Question: I would like to know how this homepage from Google Docs app is build ?
Is there Multiple relative layout to display inline buttons?
And what about the tab bar at the top ?
Image :

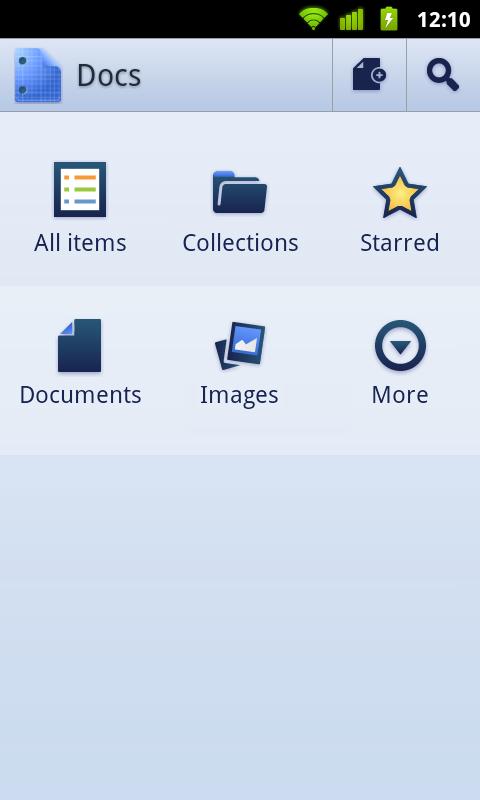
Answer: I'd say that is made of:
1 Header : Horizontal LinearLayout
2 Lines : 2 Horizontal LinearLayouts included into one Vertical LinearLayout
'''
<LinearLayout
android:id="@+id/root"
android:orientation="vertical">
<LinearLayout
android:id="@+id/header_layout"
android:layout_width="fill_parent"
android:layout_height="50dp"
android:orientation="horizontal"
android:gravity="center_vertical"
android:background="@drawable/header_gradient" >
<LinearLayout
android:id="@+id/header_layout_title"
android:layout_width="wrap_content"
android:layout_height="wrap_content"
android:orientation="horizontal"
android:gravity="center_vertical"
android:layout_marginLeft="10dp" >
<ImageView
android:id="@+id/header_icon"
android:layout_width="wrap_content"
android:layout_height="wrap_content"
android:layout_marginRight="10dp" />
<TextView
android:id="@+id/header_title"
android:text="Docs"
android:textSize="20dp" />
</LinearLayout>
<LinearLayout
android:id="@+id/header_layout_add"
android:layout_width="fill_parent"
android:layout_height="wrap_content"
android:orientation="horizontal"
android:gravity="center_vertical|right" >
<ImageView
android:id="@+id/header_add"
android:src="@drawable/add"
android:layout_marginRight="10dp" />
<ImageView
android:id="@+id/header_search"
android:src="@drawable/search"
android:layout_marginRight="10dp" />
</LinearLayout>
</LinearLayout>
<LinearLayout
android:id="@+id/line_1"
android:orientation="horizontal">
<ImageView android:id="image_1" />
<ImageView android:id="image_2" />
<ImageView android:id="image_3" />
</LinearLayout>
<LinearLayout
android:id="@+id/line_2"
android:orientation="horizontal">
<ImageView android:id="image_4" />
<ImageView android:id="image_5" />
<ImageView android:id="image_6" />
</LinearLayout>
</LinearLayout>
'''